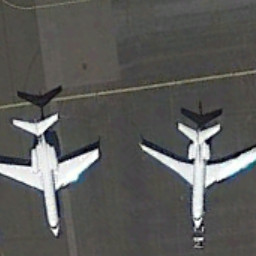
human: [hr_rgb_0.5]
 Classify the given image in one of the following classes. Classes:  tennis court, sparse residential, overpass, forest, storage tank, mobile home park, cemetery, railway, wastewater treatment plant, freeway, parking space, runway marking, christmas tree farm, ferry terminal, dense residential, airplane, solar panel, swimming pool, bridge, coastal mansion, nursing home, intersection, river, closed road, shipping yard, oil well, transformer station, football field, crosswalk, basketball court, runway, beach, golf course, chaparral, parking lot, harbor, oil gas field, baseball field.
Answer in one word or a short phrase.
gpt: airplane